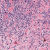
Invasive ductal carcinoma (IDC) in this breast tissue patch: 0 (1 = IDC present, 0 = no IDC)